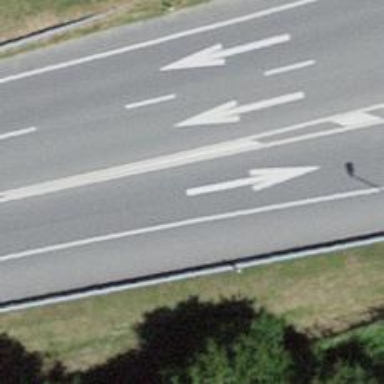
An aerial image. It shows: Motorway link.